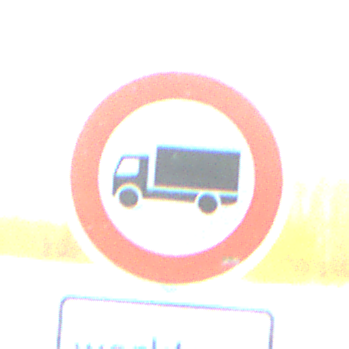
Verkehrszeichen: VerbotFuerKraftfahrzeugeUeberDreiKommaFuenfTonnen
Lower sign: ZeitangabenMitBeschraenkungAufWochentage1
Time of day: SunriseSunset
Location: Outdoor (Nature)
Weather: Clear
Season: Winter
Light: Natural